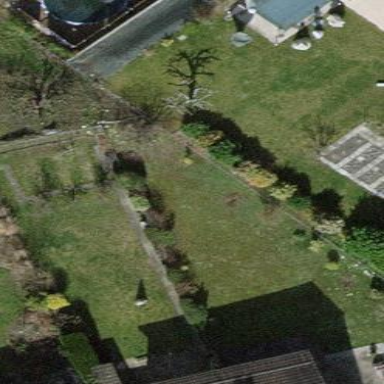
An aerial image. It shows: Garden enclosed by fence.